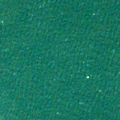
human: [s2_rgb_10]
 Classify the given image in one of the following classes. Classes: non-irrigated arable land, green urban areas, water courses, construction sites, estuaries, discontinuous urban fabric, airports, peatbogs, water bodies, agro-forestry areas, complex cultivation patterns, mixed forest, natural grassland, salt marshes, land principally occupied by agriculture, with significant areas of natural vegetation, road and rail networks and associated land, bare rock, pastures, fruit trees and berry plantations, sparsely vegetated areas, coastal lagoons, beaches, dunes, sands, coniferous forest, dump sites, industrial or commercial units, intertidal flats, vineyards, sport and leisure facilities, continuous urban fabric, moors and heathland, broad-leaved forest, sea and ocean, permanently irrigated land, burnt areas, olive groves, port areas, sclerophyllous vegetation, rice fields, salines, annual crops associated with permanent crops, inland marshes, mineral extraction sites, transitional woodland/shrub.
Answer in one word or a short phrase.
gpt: sea and ocean